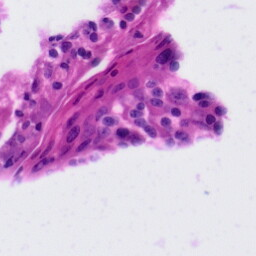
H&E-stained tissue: Tonsil